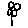
Label: flower